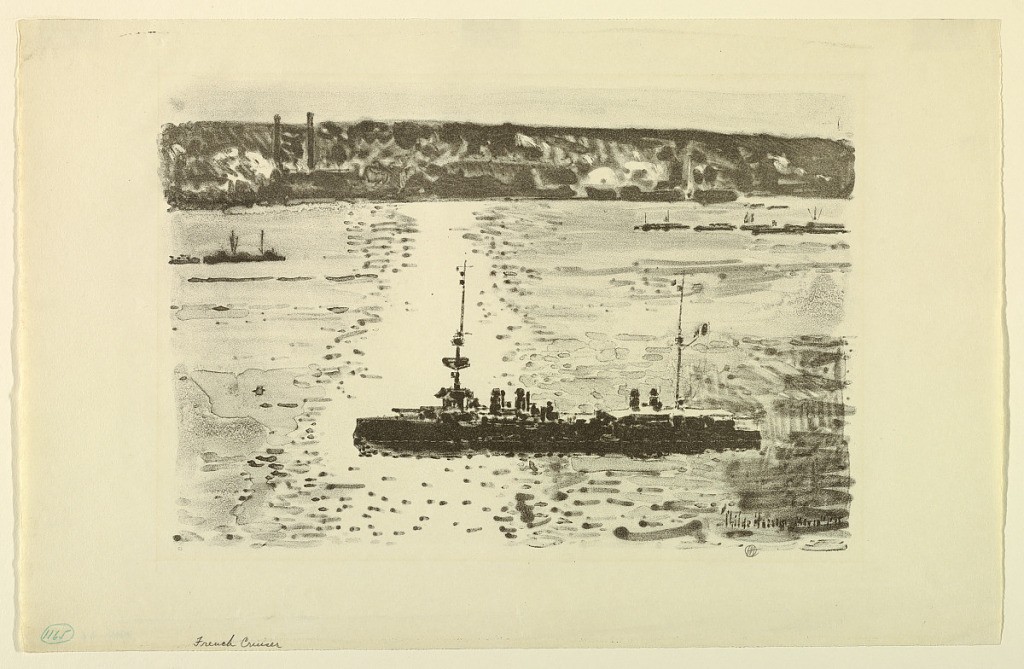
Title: French Cruiser
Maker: Childe Hassam, American, 1859–1935
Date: May 10, 1918
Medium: Lithograph on paper
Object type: Print
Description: A naval ship is seen in the Hudson River, with the New Jersey shore line in the distance.